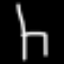
Label: chair